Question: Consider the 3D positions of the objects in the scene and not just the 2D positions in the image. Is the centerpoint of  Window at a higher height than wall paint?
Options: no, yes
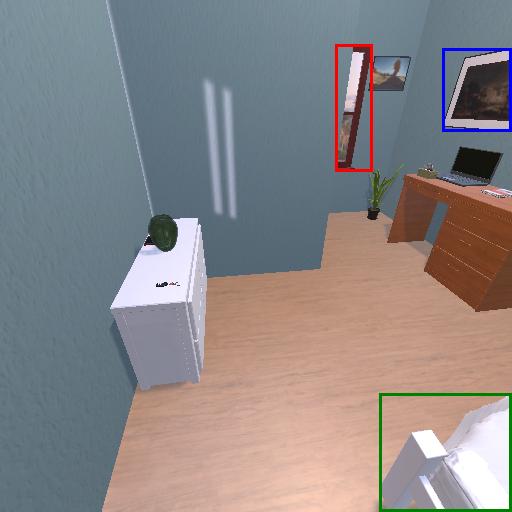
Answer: no